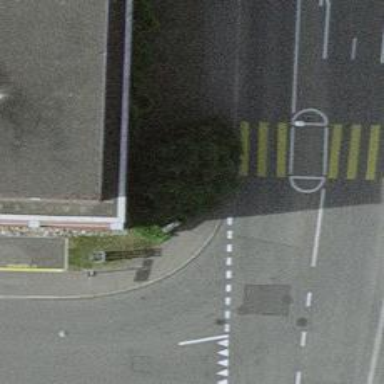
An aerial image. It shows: Kerb serving as barrier.